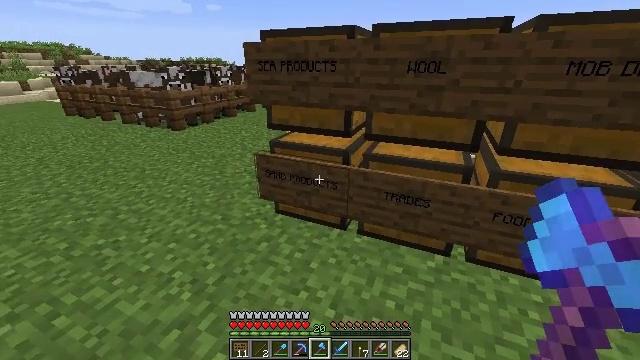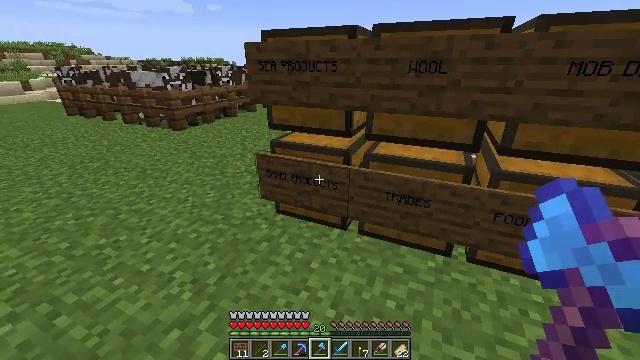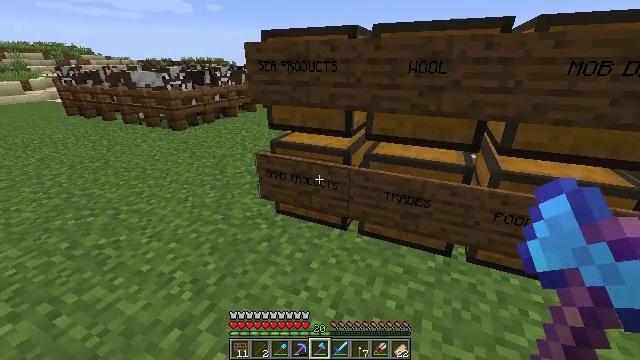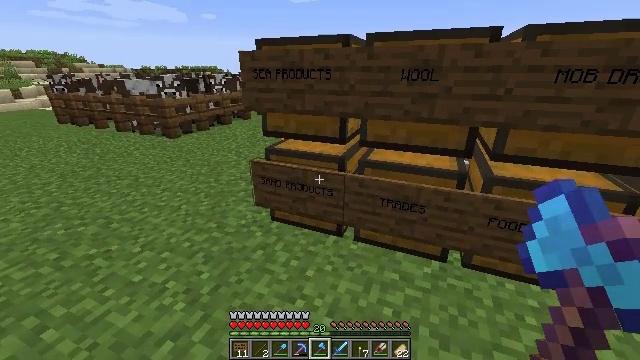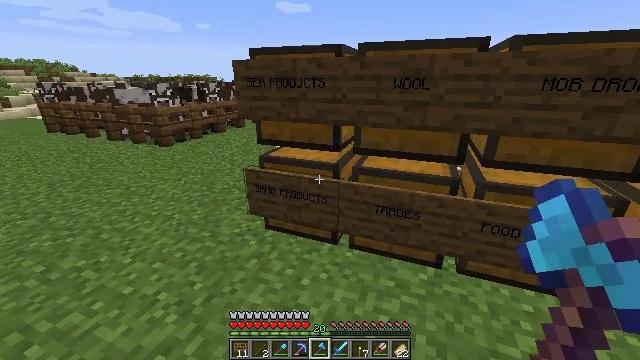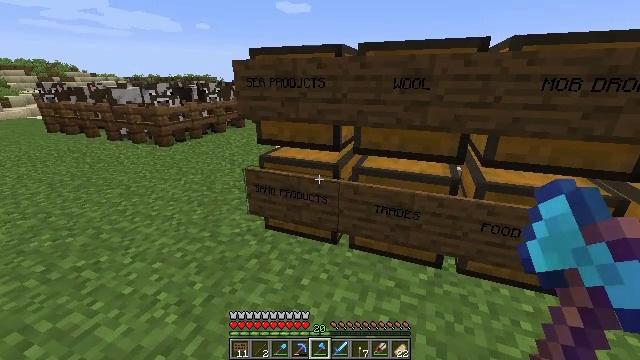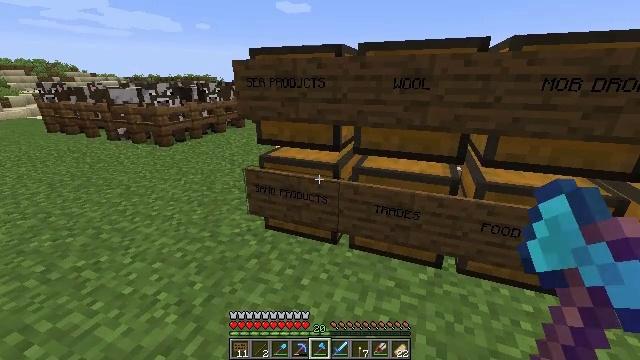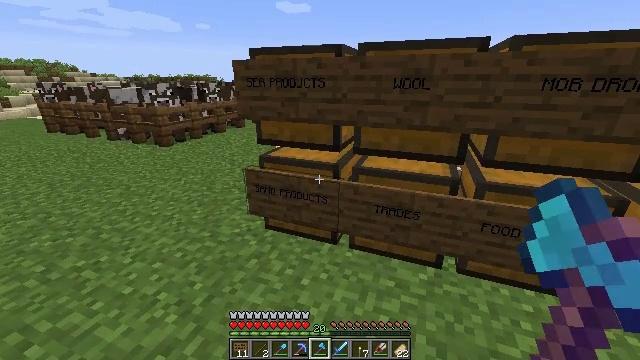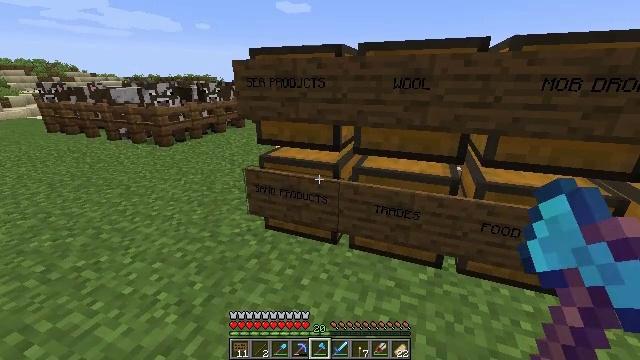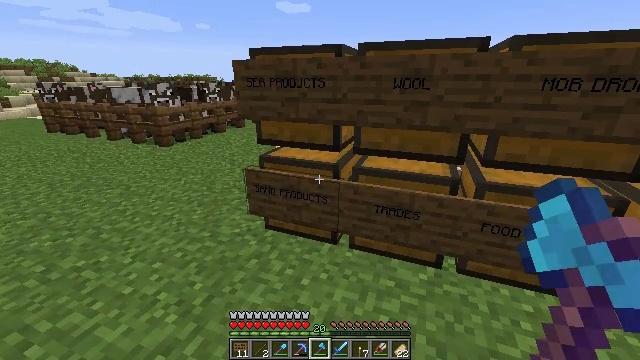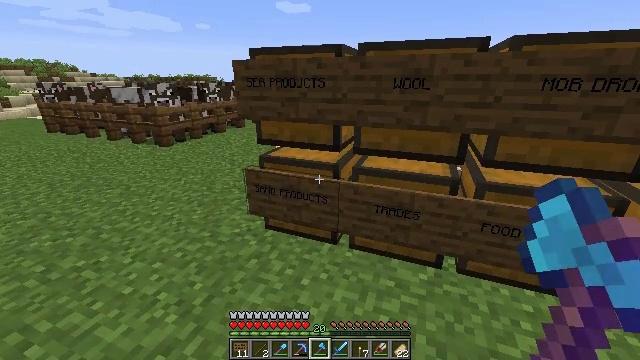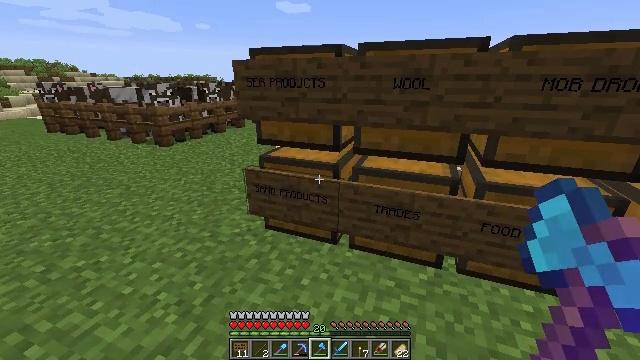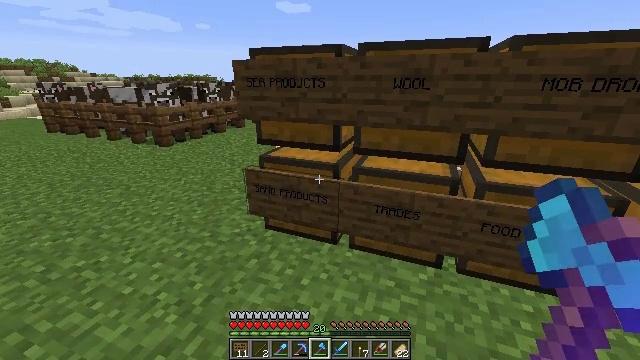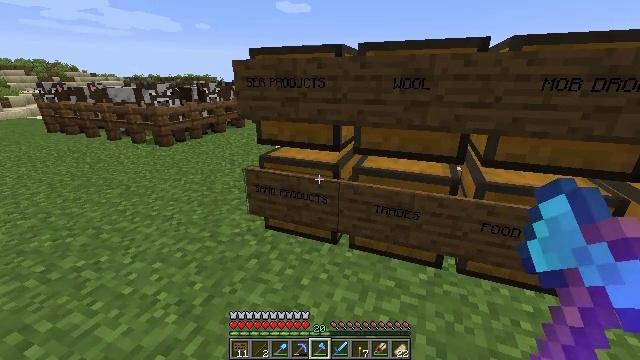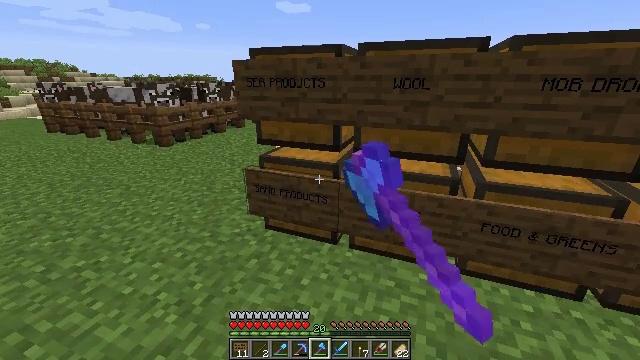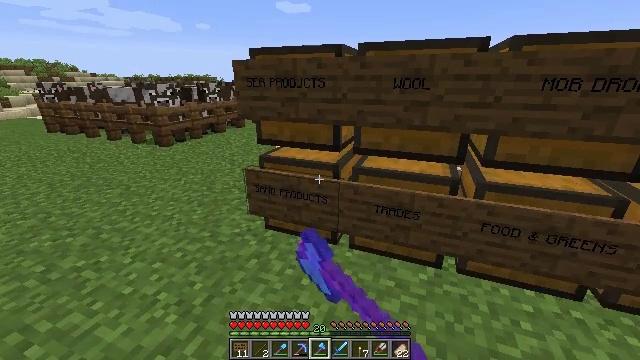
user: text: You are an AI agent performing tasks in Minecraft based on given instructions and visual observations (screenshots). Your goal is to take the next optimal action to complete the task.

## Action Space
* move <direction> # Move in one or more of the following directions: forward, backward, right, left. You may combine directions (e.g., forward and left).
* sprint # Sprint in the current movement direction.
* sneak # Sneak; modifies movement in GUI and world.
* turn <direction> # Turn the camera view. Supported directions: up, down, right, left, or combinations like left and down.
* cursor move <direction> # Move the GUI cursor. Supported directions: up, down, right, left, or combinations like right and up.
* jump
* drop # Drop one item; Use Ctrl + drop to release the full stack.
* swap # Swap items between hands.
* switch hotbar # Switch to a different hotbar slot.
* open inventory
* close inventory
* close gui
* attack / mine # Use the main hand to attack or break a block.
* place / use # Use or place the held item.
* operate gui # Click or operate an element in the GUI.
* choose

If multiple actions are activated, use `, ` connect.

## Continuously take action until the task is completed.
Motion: motion action
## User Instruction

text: Remove the torch from its spot.
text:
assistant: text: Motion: no_op
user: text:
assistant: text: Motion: no_op
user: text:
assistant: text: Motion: turn right and up
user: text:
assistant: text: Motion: turn right and up
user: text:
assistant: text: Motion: no_op
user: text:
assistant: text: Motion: no_op
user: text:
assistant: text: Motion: no_op
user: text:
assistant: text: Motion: use / place
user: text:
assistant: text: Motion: use / place
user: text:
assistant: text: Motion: use / place
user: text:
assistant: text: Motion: use / place
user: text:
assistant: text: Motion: no_op
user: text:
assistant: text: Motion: no_op
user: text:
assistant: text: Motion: no_op
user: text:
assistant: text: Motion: no_op
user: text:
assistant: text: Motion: no_op
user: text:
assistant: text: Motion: no_op
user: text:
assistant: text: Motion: turn up
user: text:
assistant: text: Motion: no_op
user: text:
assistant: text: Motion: no_op
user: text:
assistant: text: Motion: use / place
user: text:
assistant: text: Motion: use / place
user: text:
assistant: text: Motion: use / place
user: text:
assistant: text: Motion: no_op
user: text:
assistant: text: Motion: no_op
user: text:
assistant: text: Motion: open gui
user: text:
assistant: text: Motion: no_op
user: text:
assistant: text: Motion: no_op
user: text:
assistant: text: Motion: no_op
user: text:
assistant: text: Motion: no_op